Question: I am using eclipse CNF. When I place a right click in the project or folder for CNF, I see a pop up menu which contains an option "New" and that also contains submenu. How do i add an item to that submenu?

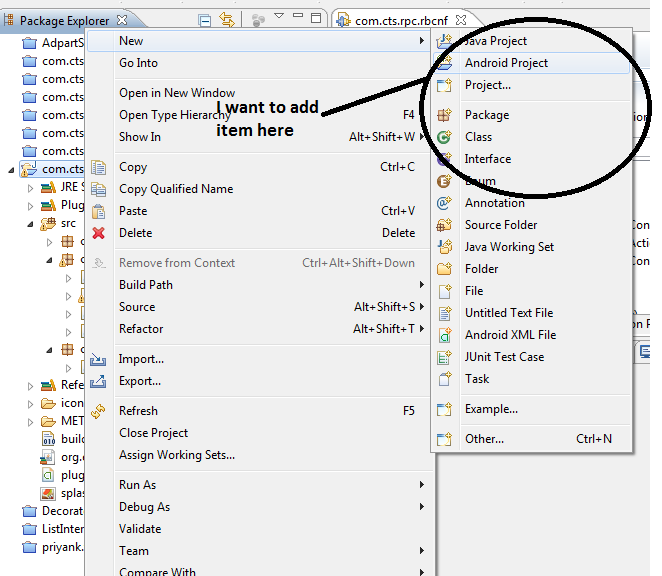
Answer: Well it seems i have figured out the way to do it :) :)
following link might help me as well as others searching for the same kind of solution...
<URL> turn-of-the-popup-menu-for-an-empty-navigator/